Question: how do i retrieve my arraylist into html table?
my arraylist:
'''
[
1, 2011-05-10, 1, 22.0,
2, 2011-05-10, 2, 5555.0,
3, 2011-05-11, 3, 123.0,
4, 2011-05-11, 2, 212.0,
5, 2011-05-30, 1, 3000.0,
6, 2011-05-30, 1, 30.0,
7, 2011-06-06, 1, 307.0,
8, 2011-06-06, 1, 307.0 ]
out.println("<html>");
out.println("<head>");
out.println("<title>Counter</title>");
out.println("</head>");
out.println("<body>");
out.println("<table border="1">");
out.println("<tr>");
for (int i = 0; i < ex.getExpenses().size(); i++) {
out.println("<td>" + ex.getExpenses().get(i) + "</td>");
if (i>0 && i%4==0) {
out.println("</tr><tr>");
}
}
out.println("</tr>");
out.println("</table>");
out.println("</body>");
out.println("</html>");
'''
this doesn't really work, since arraylist starts with 0, it gives me the table that looks like this:
how do i get the table that looks like this:
'''
1 2011-05-10 1 22.0
2 2011-05-10 2 5555.0
3 2011-05-11 3 123.0
4 2011-05-11 2 212.0
5 2011-05-30 1 3000.0
6 2011-05-30 1 30.0
7 2011-06-06 1 307.0
8 2011-06-06 1 307.0
'''
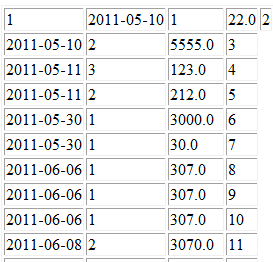
Answer: Replace
'''
for (int i = 0; i < ex.getExpenses().size(); i++) {
out.println("<td>" + ex.getExpenses().get(i) + "</td>");
if (i>0 && i%4==0) {
out.println("</tr><tr>");
}
}
'''
with
'''
for (int i = 0; i < ex.getExpenses().size(); i++) {
if (i>0 && i%4==0) {
out.println("</tr><tr>");
}
out.println("<td>" + ex.getExpenses().get(i) + "</td>");
}
'''
By the way. Create separate class 'Expenses' that contains 4 fields. It will be much cleaner and easier to convert this to html. You can write special separate method for converting 'Expenses' to html table row.